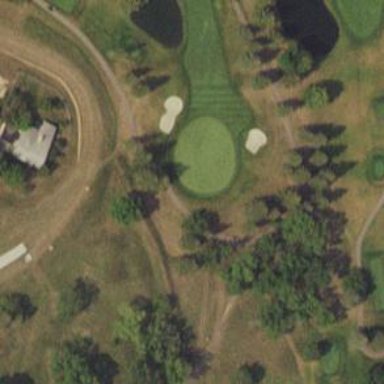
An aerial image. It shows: Golf hole.